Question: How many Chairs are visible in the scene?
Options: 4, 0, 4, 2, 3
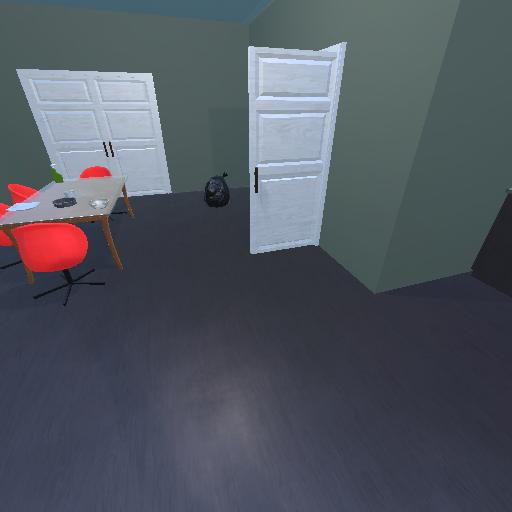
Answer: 4